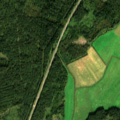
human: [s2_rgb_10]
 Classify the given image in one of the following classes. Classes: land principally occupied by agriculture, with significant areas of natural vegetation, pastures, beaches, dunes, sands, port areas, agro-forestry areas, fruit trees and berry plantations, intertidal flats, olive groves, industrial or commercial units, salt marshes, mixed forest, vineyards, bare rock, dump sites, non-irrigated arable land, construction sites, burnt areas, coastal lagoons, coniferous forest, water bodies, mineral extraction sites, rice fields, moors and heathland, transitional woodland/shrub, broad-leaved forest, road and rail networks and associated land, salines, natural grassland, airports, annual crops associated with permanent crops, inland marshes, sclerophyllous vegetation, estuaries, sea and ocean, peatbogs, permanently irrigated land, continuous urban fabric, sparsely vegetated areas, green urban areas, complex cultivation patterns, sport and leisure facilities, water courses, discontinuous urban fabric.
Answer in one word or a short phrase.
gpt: pastures, coniferous forest